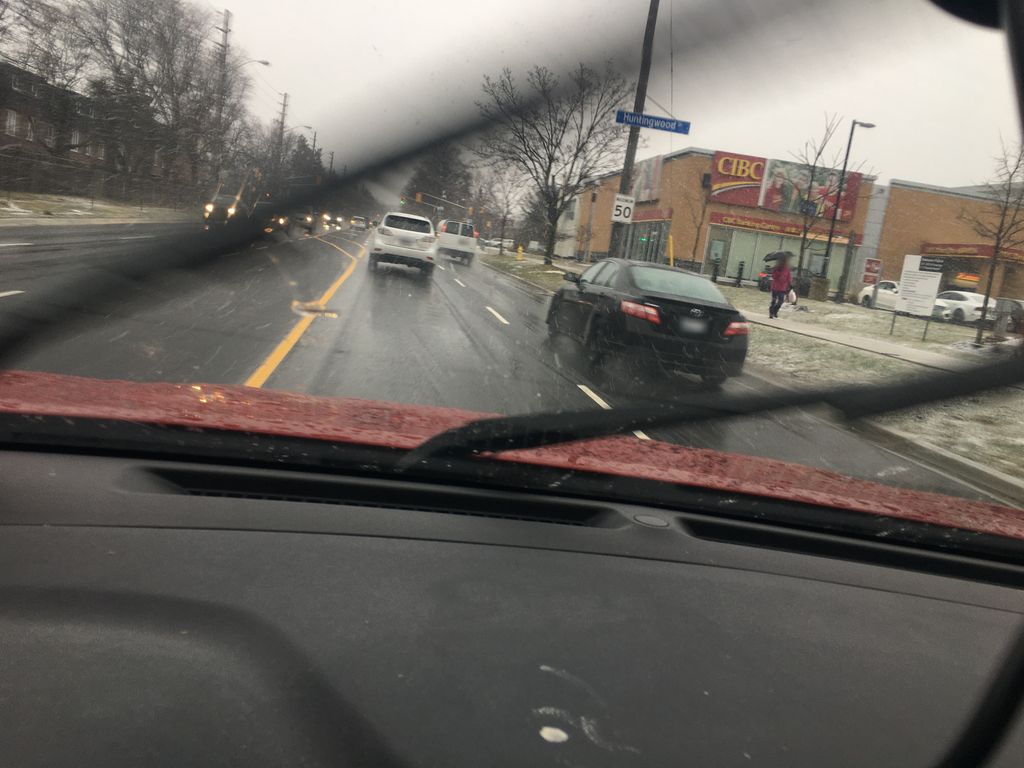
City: toronto